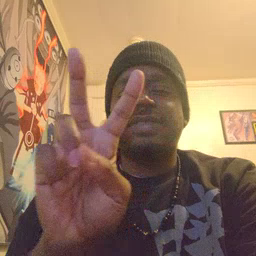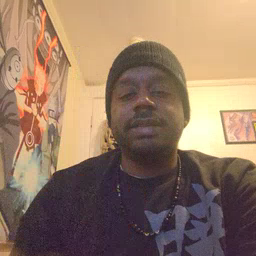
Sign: TV